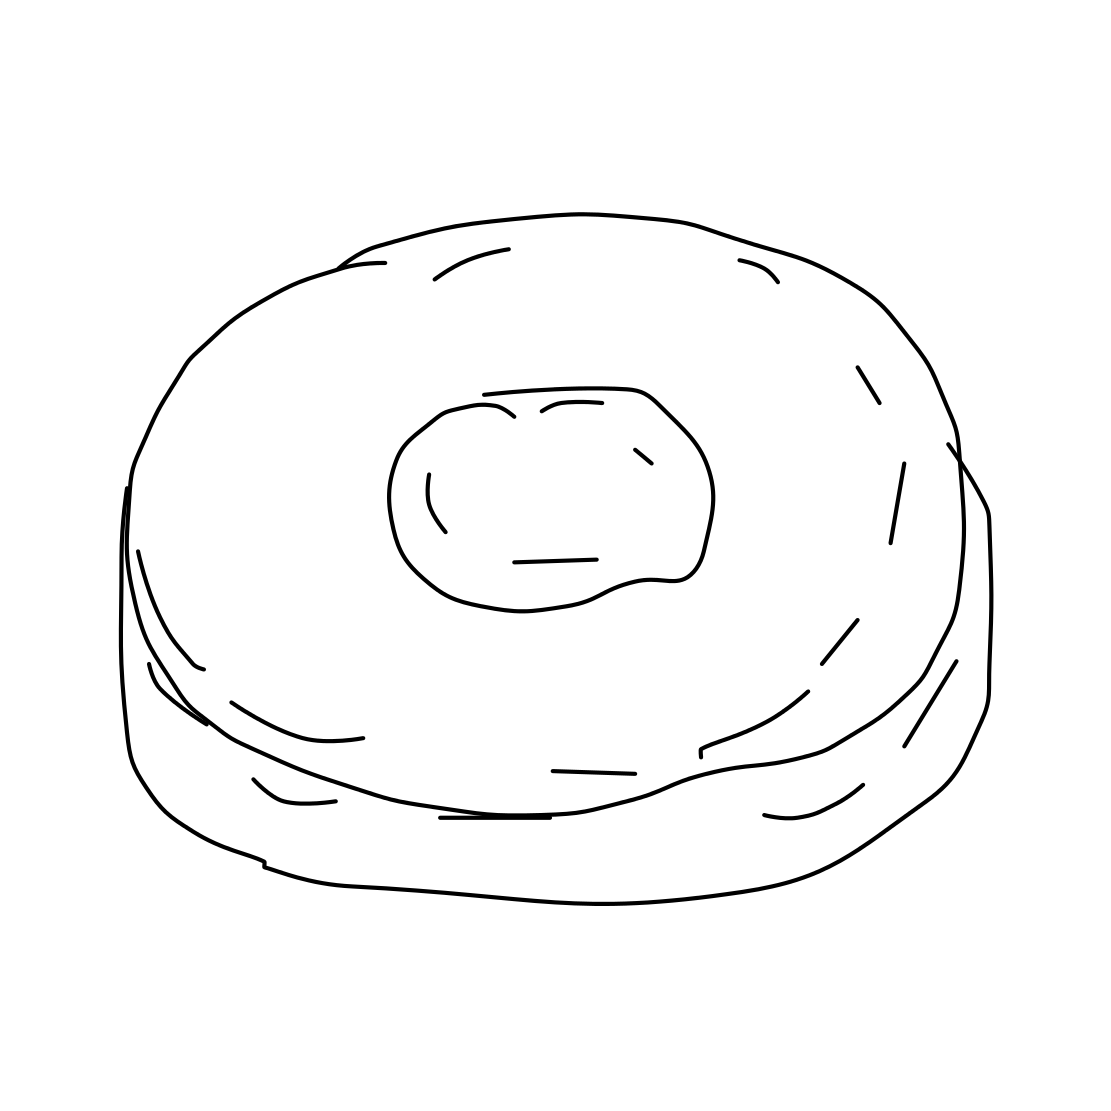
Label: donut